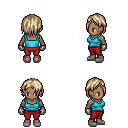
a pixel art fantasy rpg character, female body template, human, dark skin, teal pirate shirt, red pants, white blonde bangs hairstyle, metal gloves, white slippers, four views (front, back, left, right), 2x2 character sprite sheet, small pixel art, hard edges, no anti-aliasing